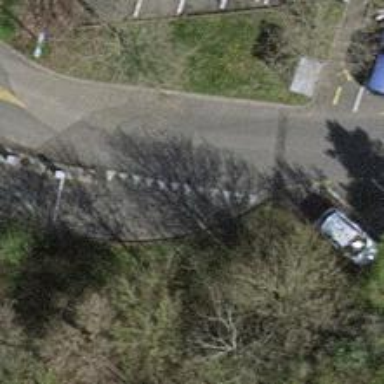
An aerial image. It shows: Road with "give way" sign.